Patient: sex F, age 62
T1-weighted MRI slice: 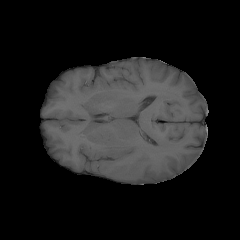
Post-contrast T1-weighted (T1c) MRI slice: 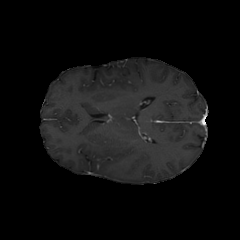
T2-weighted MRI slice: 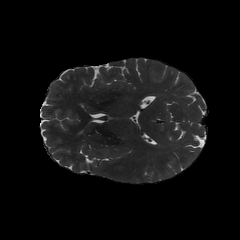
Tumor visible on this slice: no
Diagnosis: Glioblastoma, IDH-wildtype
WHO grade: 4